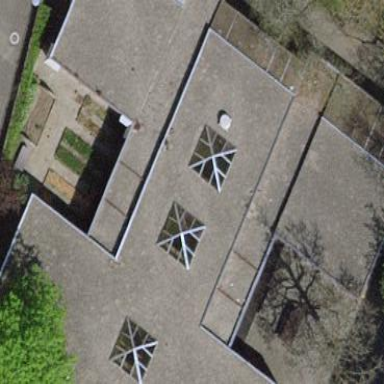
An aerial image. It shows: School building with flat roof.